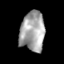
Tissue: skin
Cell type: Epithelial cells
Senescence score: 0.2236
Nuclear area (px): 952
Mean DAPI intensity: 165.643